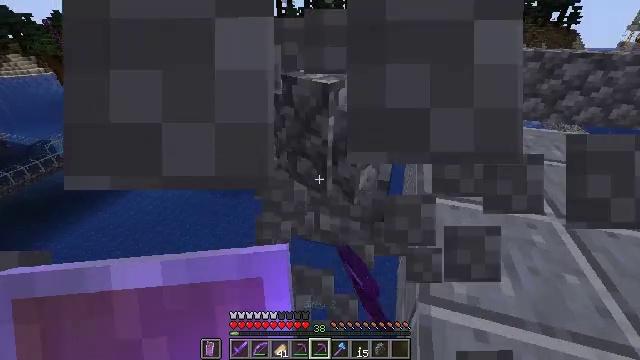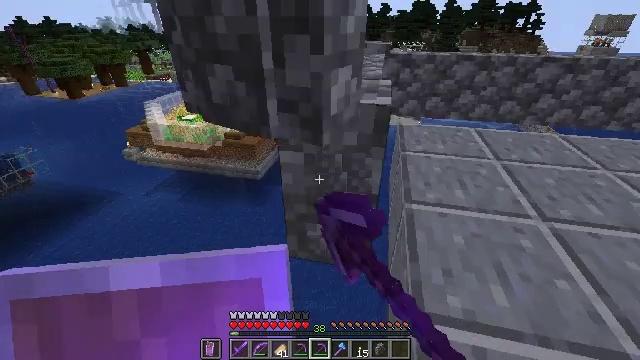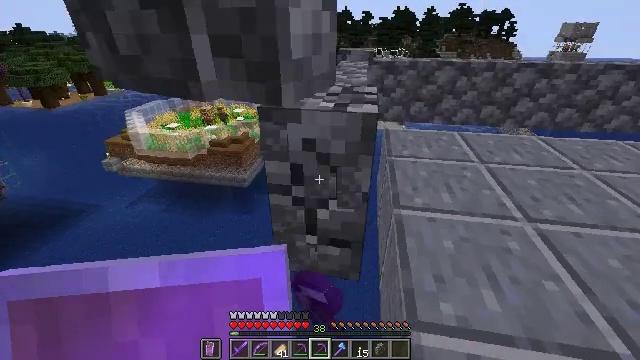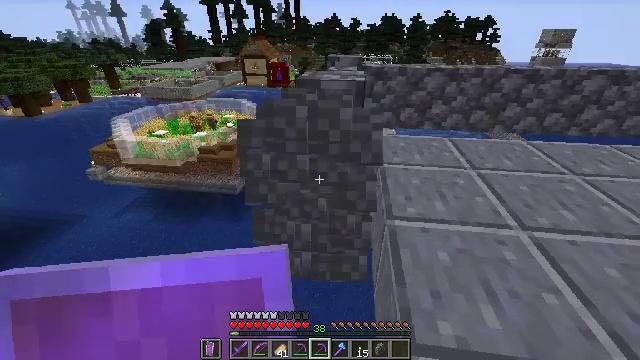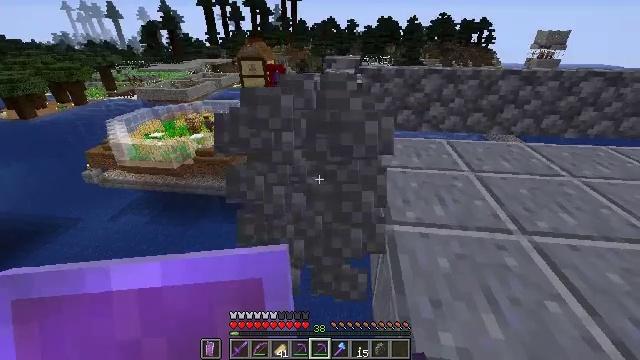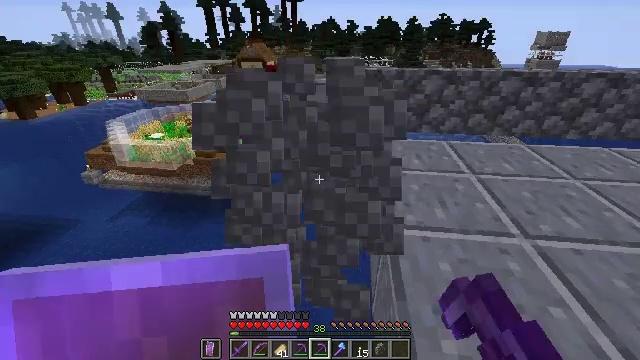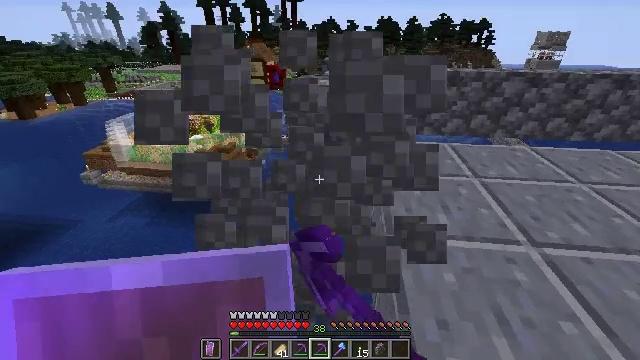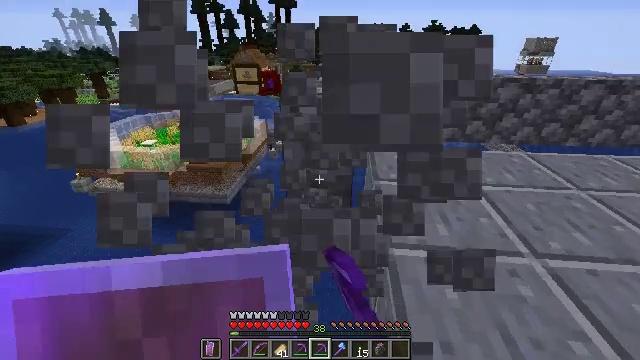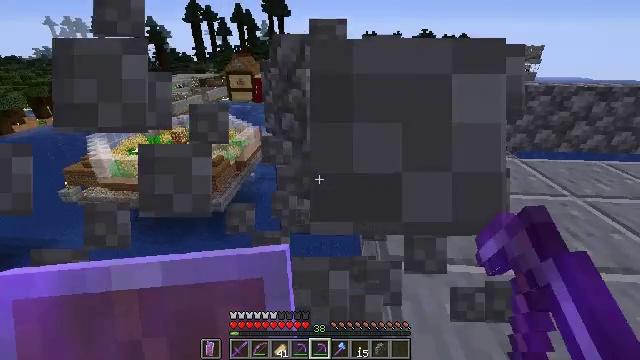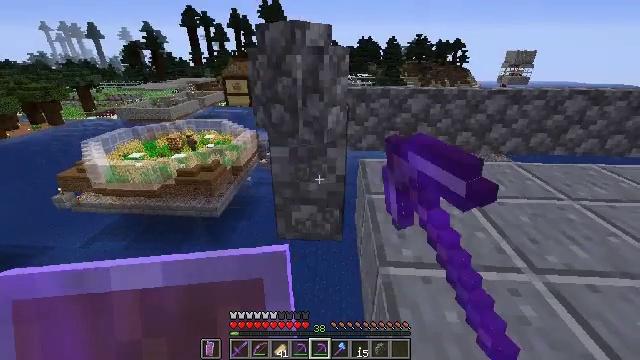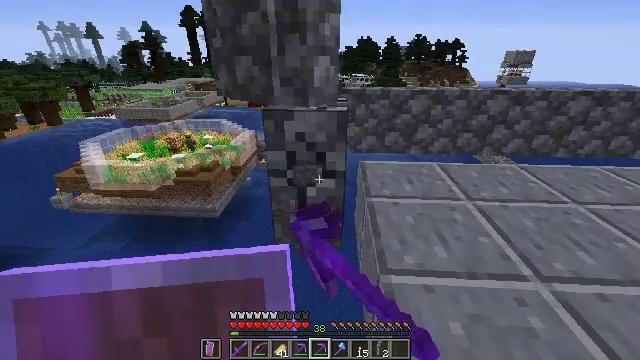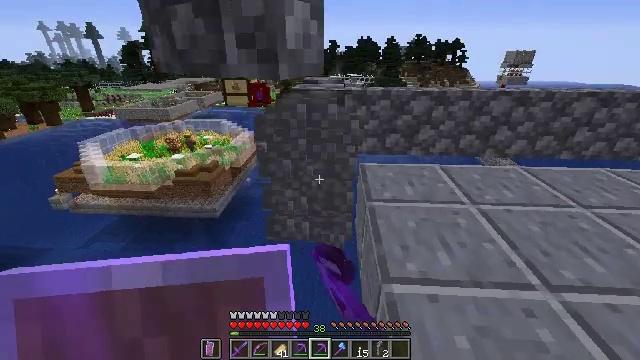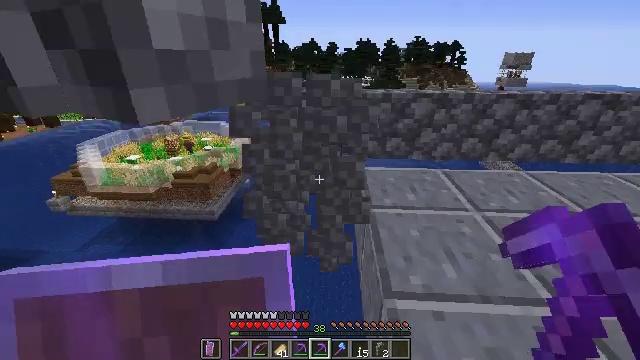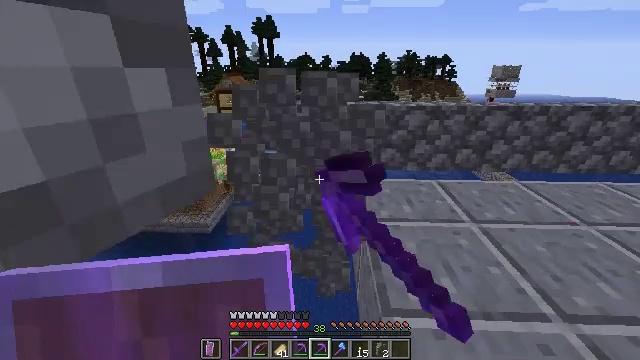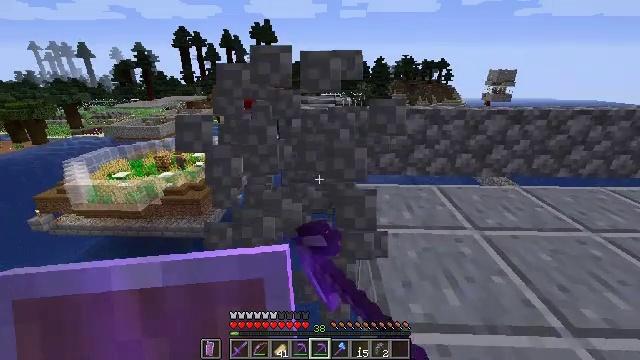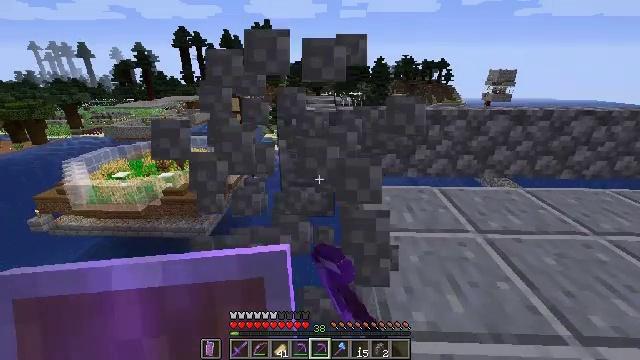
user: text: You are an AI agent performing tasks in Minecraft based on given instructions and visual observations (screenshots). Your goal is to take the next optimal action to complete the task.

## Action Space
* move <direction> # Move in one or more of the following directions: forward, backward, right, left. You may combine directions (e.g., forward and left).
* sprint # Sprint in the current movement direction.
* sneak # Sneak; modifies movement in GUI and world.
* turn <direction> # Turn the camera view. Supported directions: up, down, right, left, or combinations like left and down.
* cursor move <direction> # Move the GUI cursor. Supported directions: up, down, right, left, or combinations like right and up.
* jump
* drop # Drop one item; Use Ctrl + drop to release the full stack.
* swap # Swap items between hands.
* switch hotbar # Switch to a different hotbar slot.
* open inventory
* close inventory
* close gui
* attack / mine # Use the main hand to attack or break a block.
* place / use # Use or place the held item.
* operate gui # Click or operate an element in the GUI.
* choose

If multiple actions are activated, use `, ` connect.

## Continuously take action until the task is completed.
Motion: motion action
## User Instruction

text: Remove the cobblestone wall block.
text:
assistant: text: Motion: move forward, sneak, turn right and up, attack / mine
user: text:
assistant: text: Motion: move forward, sneak, turn right and up, attack / mine
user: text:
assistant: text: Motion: move forward, sneak, turn right and up, attack / mine
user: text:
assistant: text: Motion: move forward, sneak, attack / mine
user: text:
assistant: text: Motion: move forward, sneak, attack / mine
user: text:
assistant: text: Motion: move forward, sneak, attack / mine
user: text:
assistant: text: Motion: move forward, sneak, turn right and up, attack / mine
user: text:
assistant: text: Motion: move forward, sneak, turn right and up, attack / mine
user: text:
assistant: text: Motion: move forward, sneak, attack / mine
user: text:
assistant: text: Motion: move forward, sneak, attack / mine
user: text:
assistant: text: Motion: move forward, sneak, attack / mine
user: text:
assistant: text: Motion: move forward, sneak, attack / mine
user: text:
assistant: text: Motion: move forward, sneak, turn right and up, attack / mine
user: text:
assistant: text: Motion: move forward, sneak, attack / mine
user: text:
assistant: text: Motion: move forward, sneak, attack / mine
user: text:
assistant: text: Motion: move forward, sneak, attack / mine
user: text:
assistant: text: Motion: move forward, sneak, attack / mine
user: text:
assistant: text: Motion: move forward, sneak, attack / mine
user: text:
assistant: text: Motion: move forward, sneak, attack / mine
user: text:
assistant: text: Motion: move forward, sneak, attack / mine
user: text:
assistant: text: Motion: move forward, sneak, attack / mine
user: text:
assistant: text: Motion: move forward, sneak, attack / mine
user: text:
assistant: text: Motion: move forward, sneak, attack / mine
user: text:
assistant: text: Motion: move forward, sneak, attack / mine
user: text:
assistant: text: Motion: move forward, sneak, attack / mine
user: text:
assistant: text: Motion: move forward, sneak, attack / mine
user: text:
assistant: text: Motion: move forward, sneak, attack / mine
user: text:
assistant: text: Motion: move forward, sneak, attack / mine
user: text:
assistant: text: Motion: move forward, sneak
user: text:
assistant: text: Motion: move forward, sneak